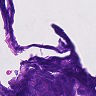
Metastatic tissue present: no